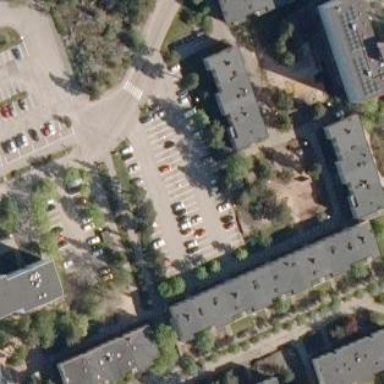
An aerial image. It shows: Parking area with asphalt surface.